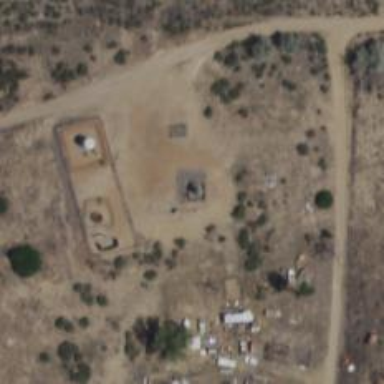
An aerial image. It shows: Storage tank with man-made structure.